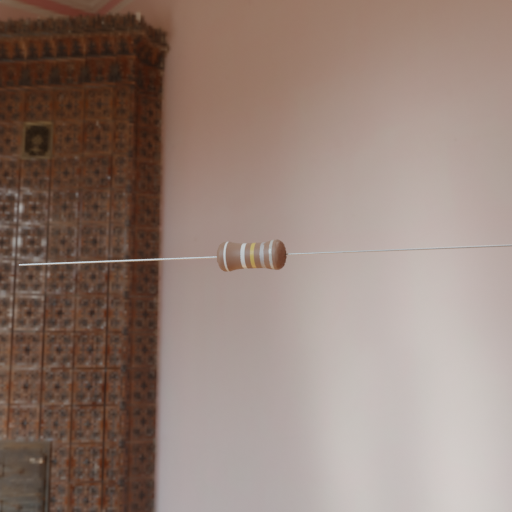
Resistor colour bands (in order): white, white, gold, silver, silver